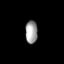
Tissue: lung
Cell type: Epithelial cells
Senescence score: 0.1447
Nuclear area (px): 275
Mean DAPI intensity: 157.338